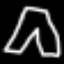
Label: pants